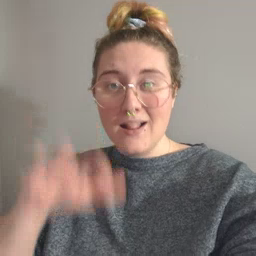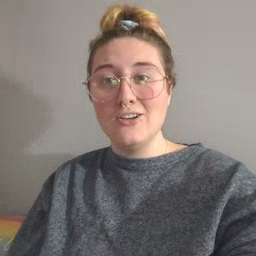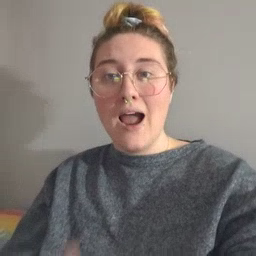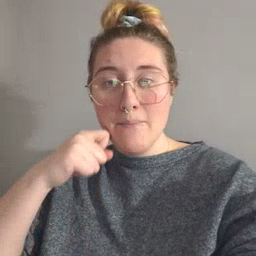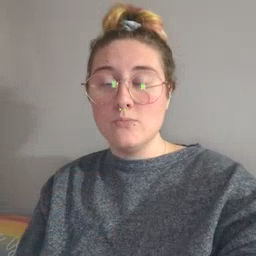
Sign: apple